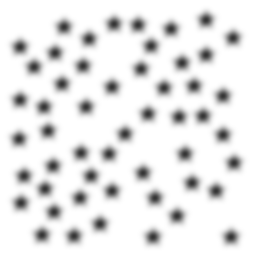
Squares: 0
Triangles: 0
Stars: 52
Total shapes: 52